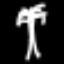
Label: palm tree